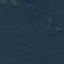
Land use / land cover class: Forest